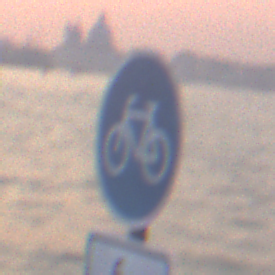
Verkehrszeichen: Radweg
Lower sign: EinspurigeFahrzeugeFrei2
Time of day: SunriseSunset
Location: Outdoor (Urban)
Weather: Clear
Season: NotSpecified
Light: Natural